Question: If you use an older version (< = chrome72) to access youtube, a scroll bar (at the far right of the screen) will appear after the full screen

I think of a way to solve this problem, which is to inject the following JavaScript script into the web page
'''
var css = document.createElement("style");
css.innerHTML="ytd-app { overflow: overlay !important; }";
document.head.appendChild(css);
'''
After injecting JavaScript script, this problem can be solved, but I always feel that the time of full screen becomes longer (the time from clicking the full screen button to full screen, but I have no conclusive evidence)
I would like to ask two questions
1. Is there a more scientific way to solve the problem (without replacing or upgrading the browser)
2. In terms of the above code, is there any conclusive evidence that it will make the full screen time longer
Thanks a lot
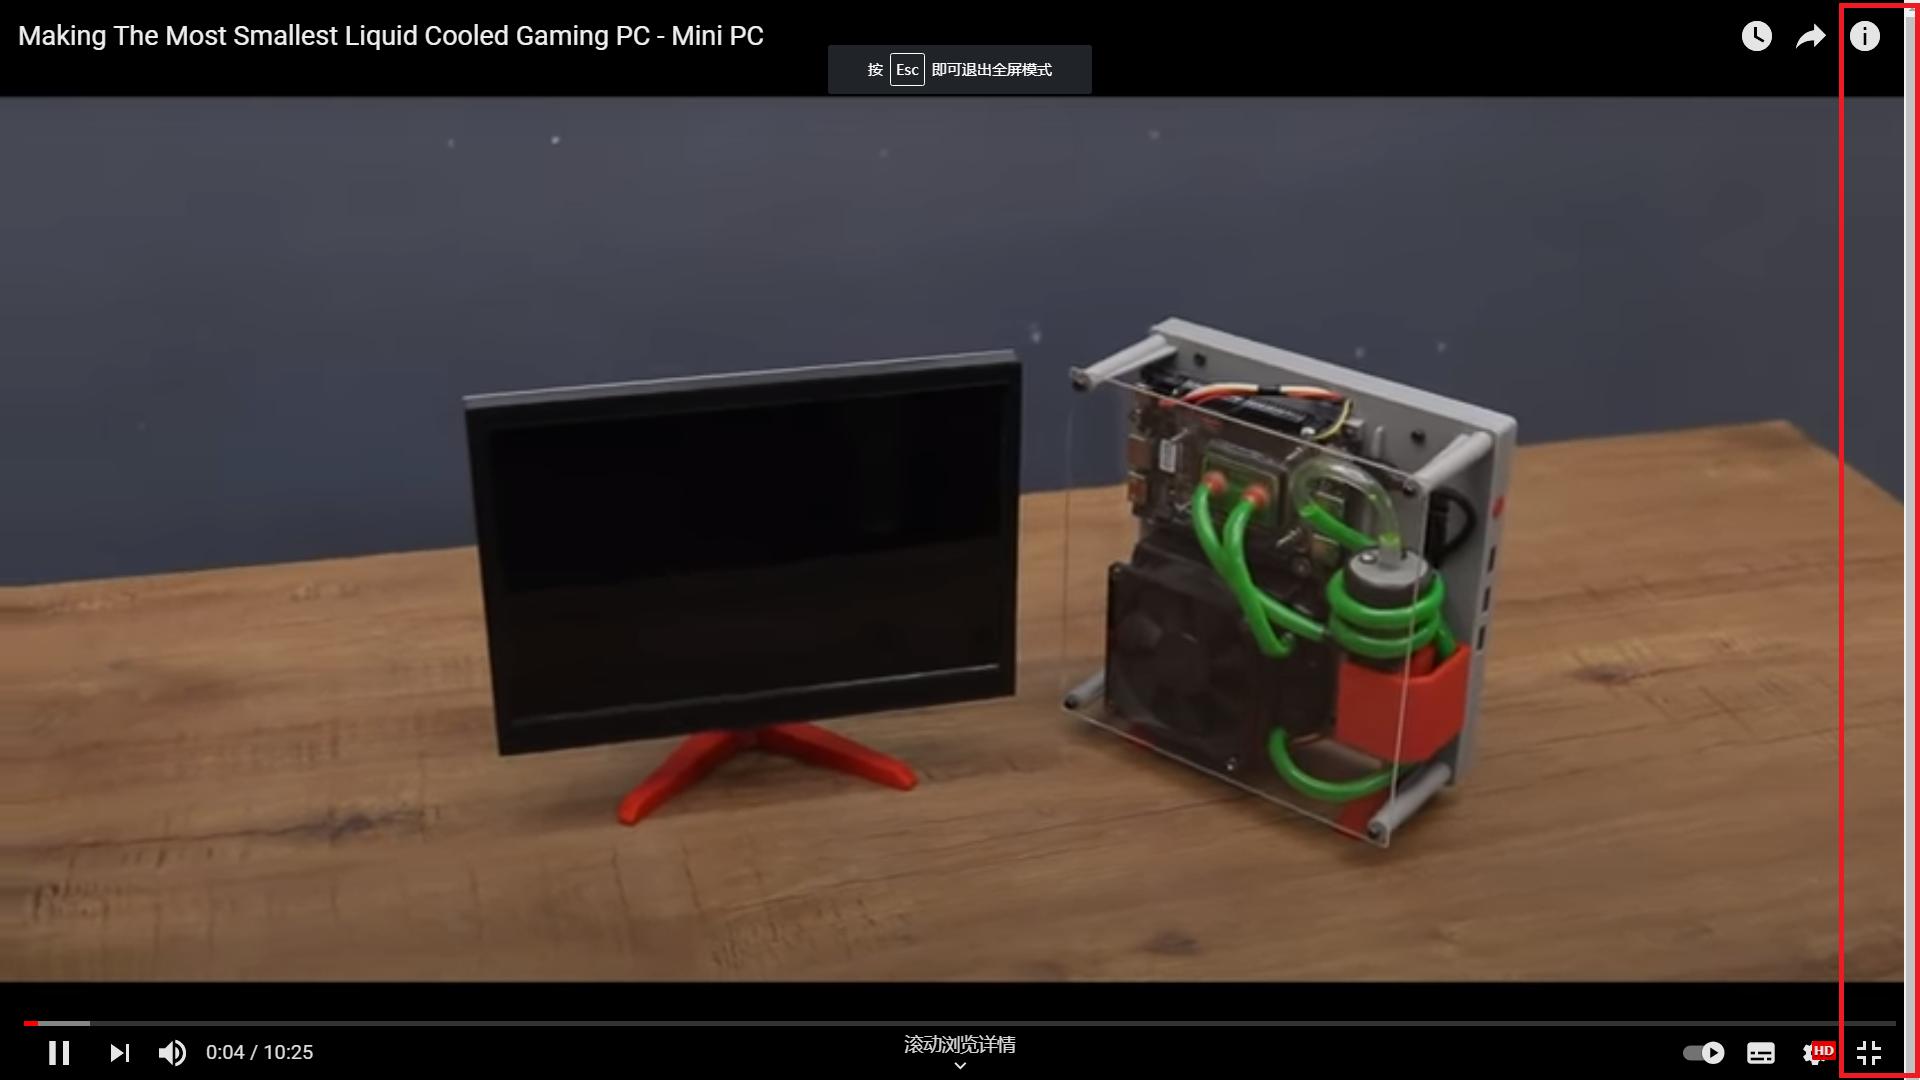
Answer: This seems to be an old post and I don't know if I am late or not but I just came across the best solution to this. Add an extension called Improve YouTube from the link that I've attached <URL>
And after that just open youtube on a pew page, click the plugin, go to appearance, click player and then scroll down completely to "Hide <>" and turn it on. This way the scroll bar will be completely gone and you can even scroll down to the comments if you ever feel like it without the the scroll bar being present.
Have a great day :)